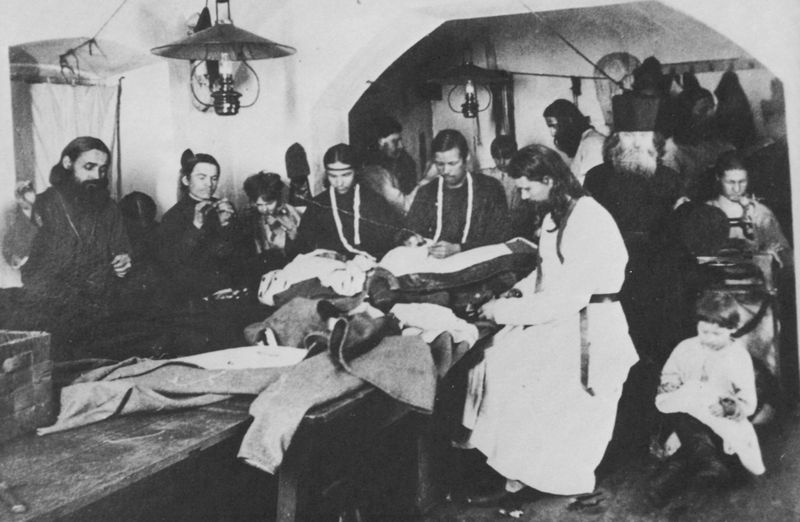
Titel: Nähen im Kloster von Valamo im Ladoga-See, gegründet Anfang des 15. Jh.
Künstler: Russischer Photograph
Standort: Helsinki
Institution: Suomen Kansallismuseo
Schlagwörter: schatten, weiß, menschen, sitzen, finger, frau, grau, holz, kleid, kleider, lampe, lampen, licht, männer, ohr, raum, schwarz, tisch, zimmer, gürtel, bart, bärte, wand, anatomie, kleidung, stirnband, vollbart, boden, gewand, haare, stoff, stoffe, decke, kind, locken, scheitel, arbeit, kinder, taille, russland, kette, arbeiter, nähen, atelier, zeigen, foto, fotografie, photographie, schwarzweiß, ketten, kittel, kiste, arzt, kasten, photo, werkstatt, garderobe, lernen, aufnahme, textilien, russisch, schneiderei, petroleumlampe, gas, begutachten, vorführen, gaslicht, schneider, eingeborene, aufzeichnen, brte, einfädeln, klinik, massbänder, maßband, schneiderrei, textilbetrieb, umhängen